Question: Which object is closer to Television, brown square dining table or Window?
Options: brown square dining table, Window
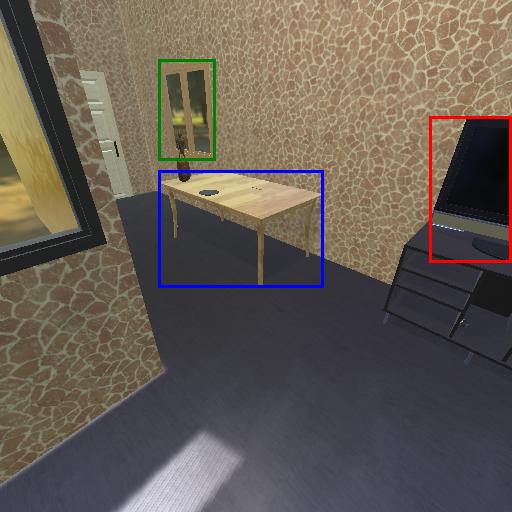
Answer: brown square dining table